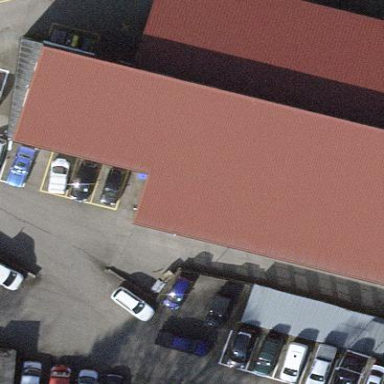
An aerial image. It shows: Industrial building.